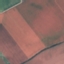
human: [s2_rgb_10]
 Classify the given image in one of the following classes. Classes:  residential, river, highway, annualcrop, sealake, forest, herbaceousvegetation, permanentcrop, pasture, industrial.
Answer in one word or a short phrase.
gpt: AnnualCrop